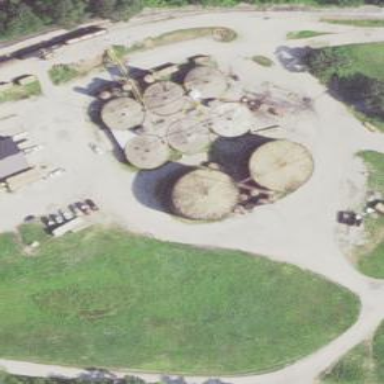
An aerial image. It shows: Storage tank that is man-made.